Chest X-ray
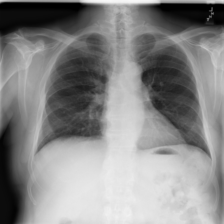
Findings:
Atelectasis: negative
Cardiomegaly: negative
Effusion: negative
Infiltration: negative
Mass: negative
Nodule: negative
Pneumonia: negative
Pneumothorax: negative
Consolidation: negative
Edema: negative
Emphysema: negative
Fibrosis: negative
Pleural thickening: negative
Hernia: negative